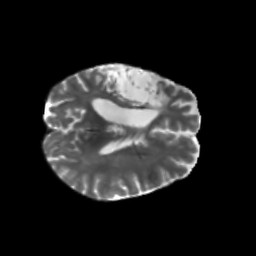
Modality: T2w
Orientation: axial
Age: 56
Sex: female
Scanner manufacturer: siemens
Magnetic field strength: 3 T
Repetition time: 5.25 s
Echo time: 0.08 s